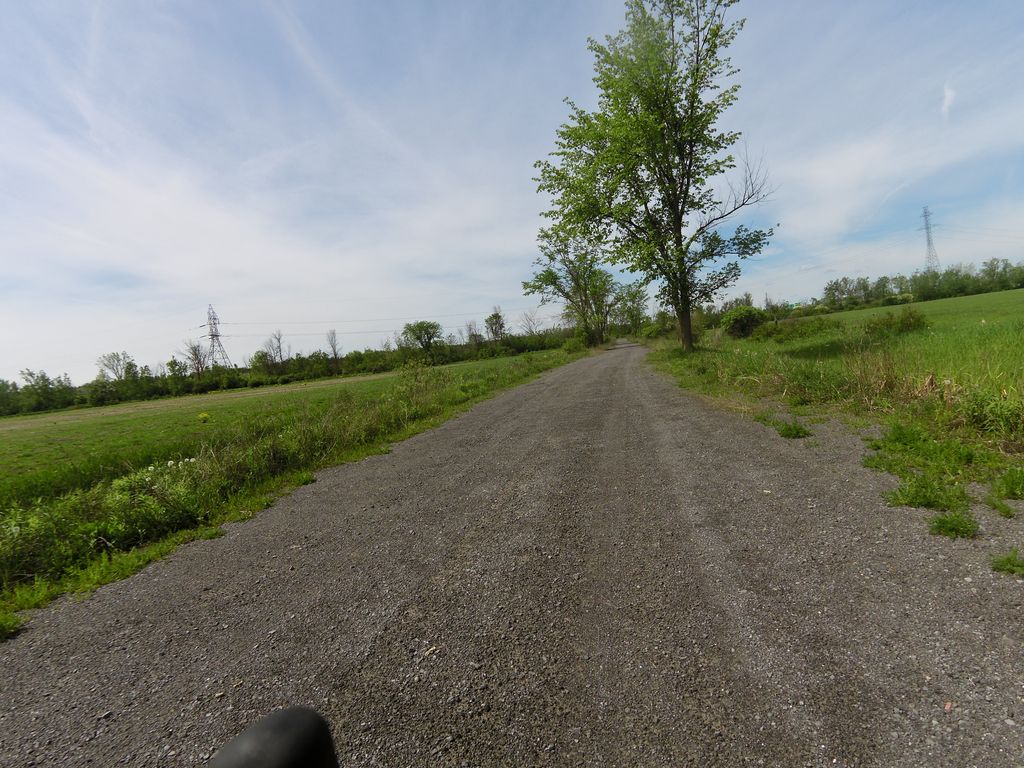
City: ottawa-gatineau